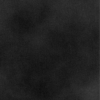
Label: dusty